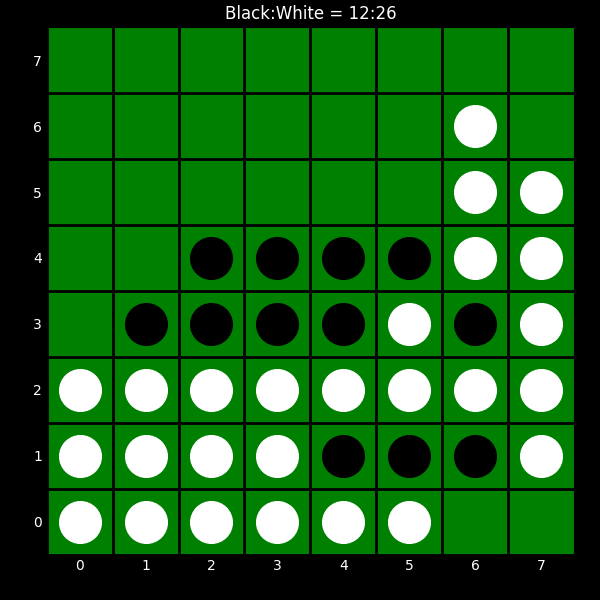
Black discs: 12
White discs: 26